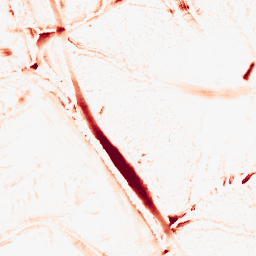
Category: morphological
Decomposition family: tophat
Decomposition parameters: size: 10
mode: white
Upsampling method: sinc_hamming
Upsampling parameters: scale: 2
kernel_size: 8
Upsampling scale: 2